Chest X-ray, AP view. Patient: 55 years old, sex F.
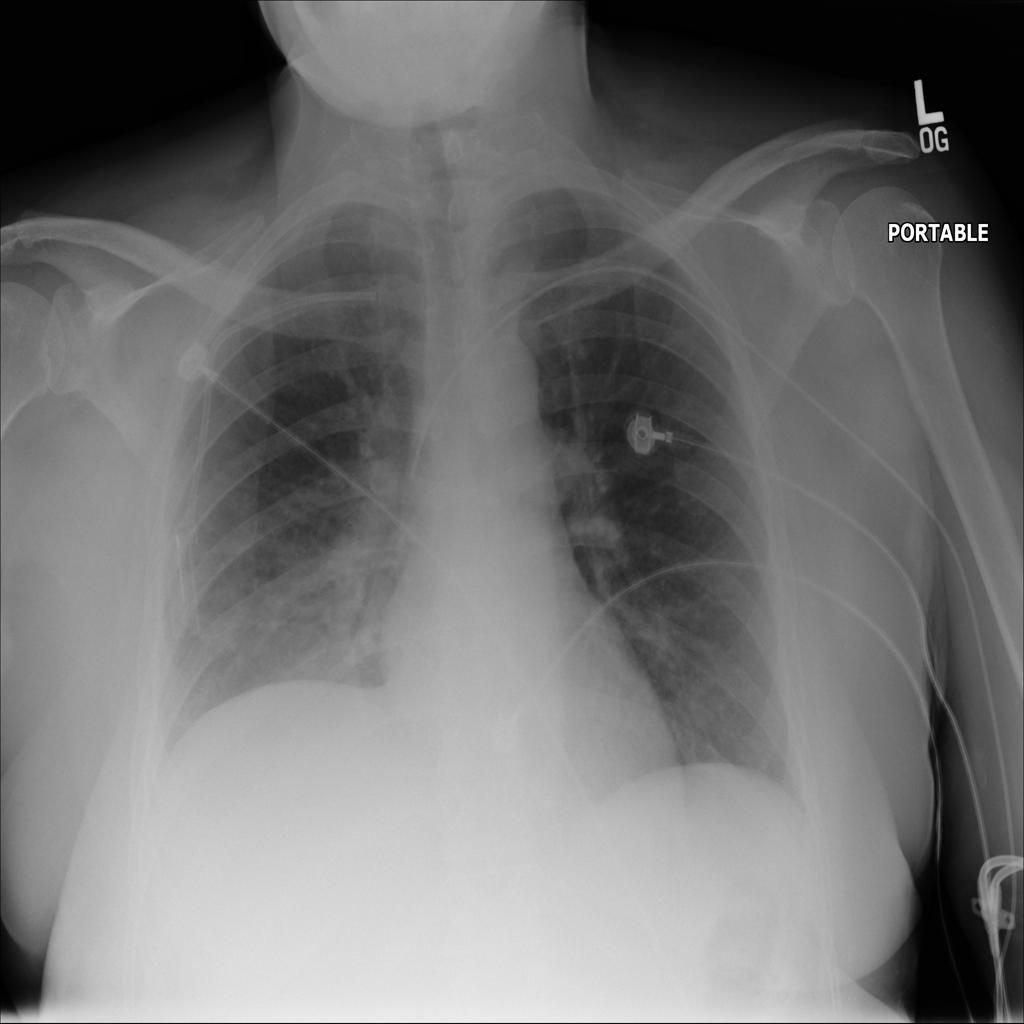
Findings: Effusion